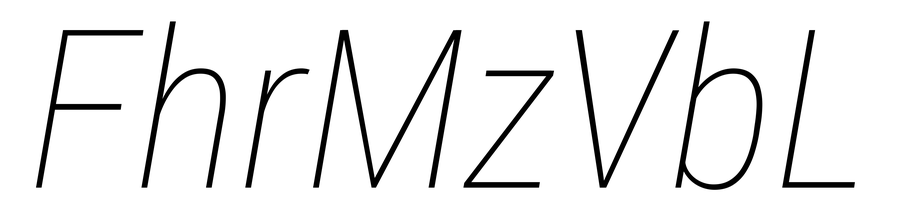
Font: Roboto-Italic_Condensed_Thin_Italic